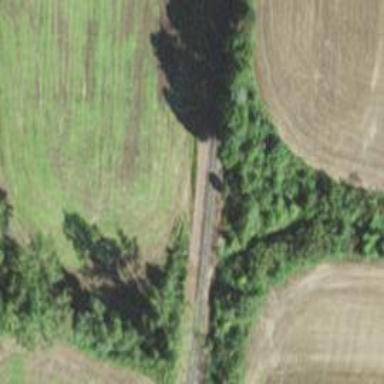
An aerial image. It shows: Railway track.